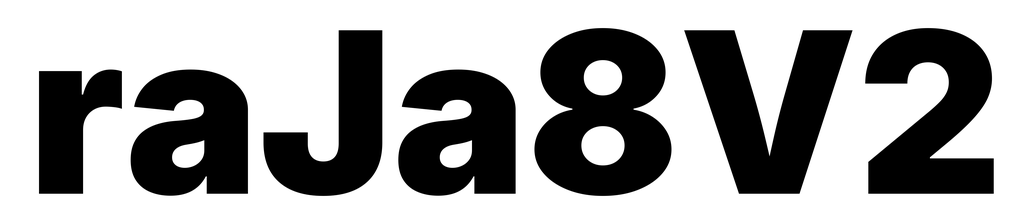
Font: Inter_Black